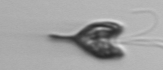
Label: Pyramimonas_longicauda